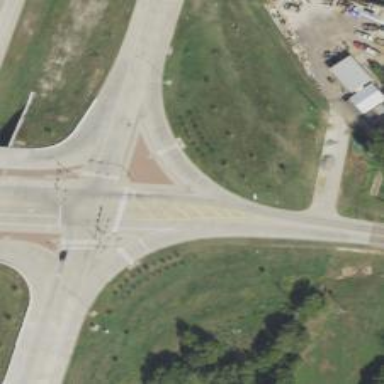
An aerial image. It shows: Asphalt road with secondary link designation.